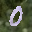
Label: 0